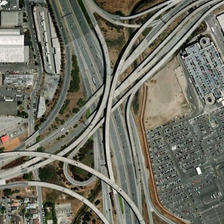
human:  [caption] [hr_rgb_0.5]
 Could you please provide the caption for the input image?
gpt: some buildings and a large parking lot are near a complicated viaduct .

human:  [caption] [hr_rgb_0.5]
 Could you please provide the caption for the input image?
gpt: some buildings and a large parking lot are near a complicated viaduct .

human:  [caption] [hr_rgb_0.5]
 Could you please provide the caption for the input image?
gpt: some buildings and a large parking lot are near a complicated viaduct .

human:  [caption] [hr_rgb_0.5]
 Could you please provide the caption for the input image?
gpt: some buildings and a large parking lot are near a complicated viaduct .

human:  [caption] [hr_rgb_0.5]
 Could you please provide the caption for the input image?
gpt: some buildings and a large parking lot are near a complicated viaduct .